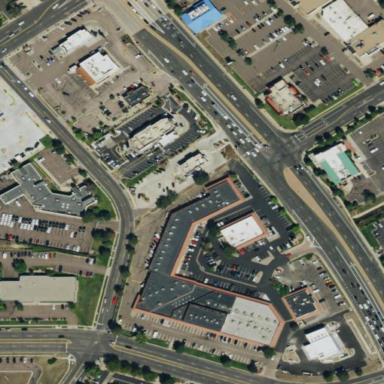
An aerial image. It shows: Retail area.